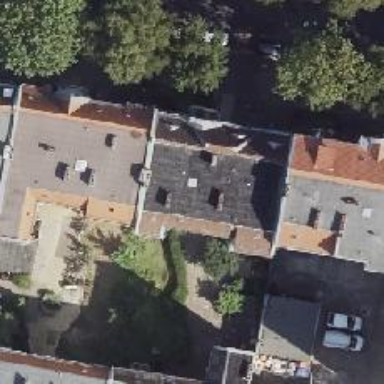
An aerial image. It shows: Kindergarten.